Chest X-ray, PA view. Patient: 13 years old, sex M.
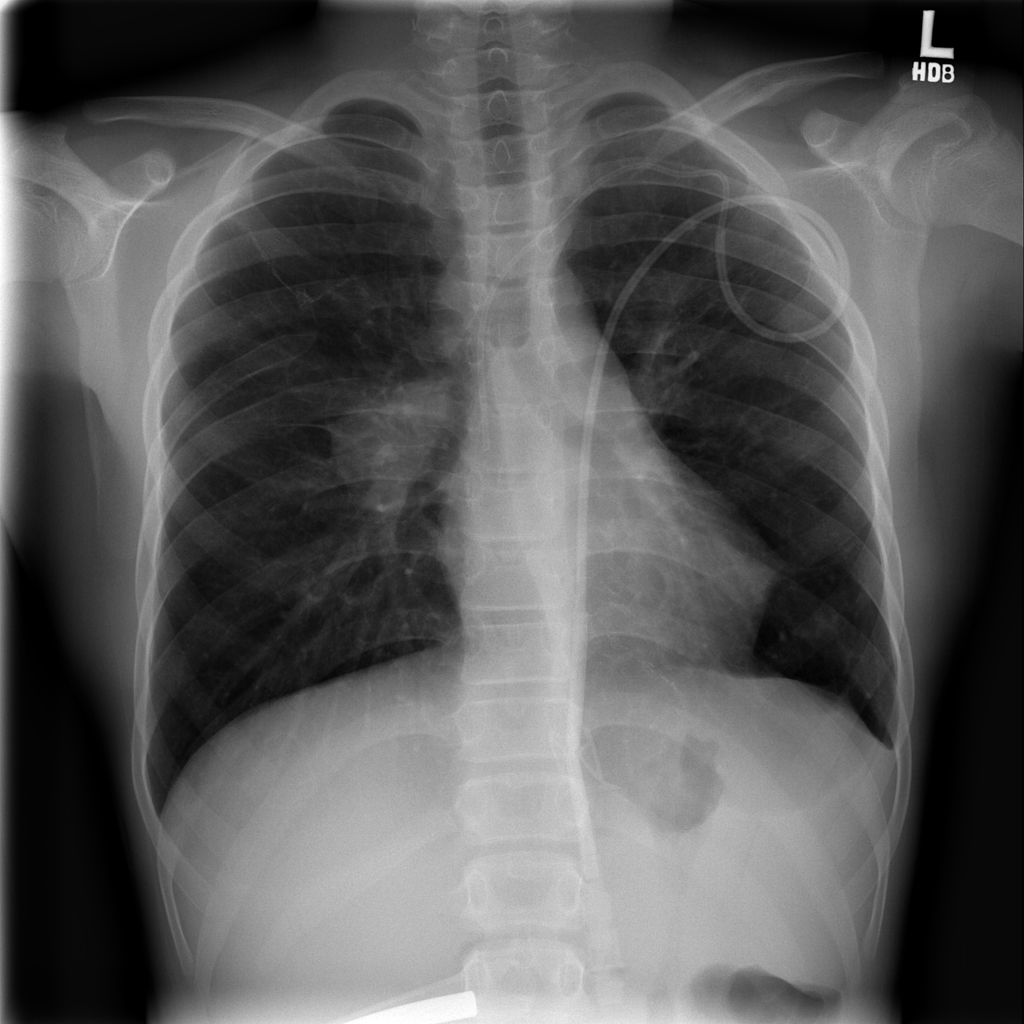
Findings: Mass